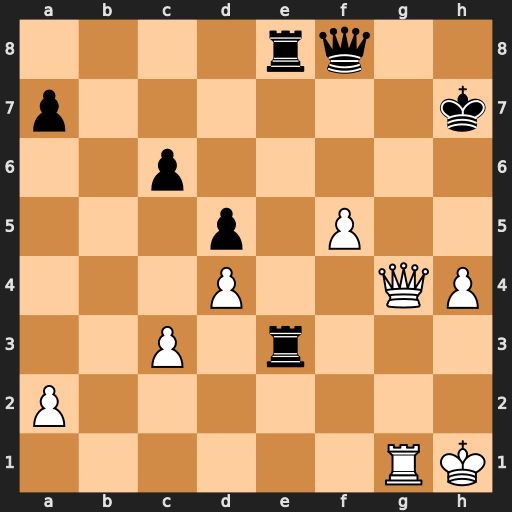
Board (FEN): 4rq2/p6k/2p5/3p1P2/3P2QP/2P1r3/P7/6RK
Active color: w
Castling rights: -
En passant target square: -
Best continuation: Qg6+ Kh8 Qh5+ Qh6 Qxh6#